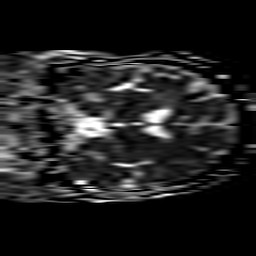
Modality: ADC
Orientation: coronal
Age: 57
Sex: male
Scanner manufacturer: philips
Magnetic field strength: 3 T
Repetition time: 3.462 s
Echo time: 0.076 s